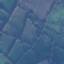
Land use / land cover: Pasture